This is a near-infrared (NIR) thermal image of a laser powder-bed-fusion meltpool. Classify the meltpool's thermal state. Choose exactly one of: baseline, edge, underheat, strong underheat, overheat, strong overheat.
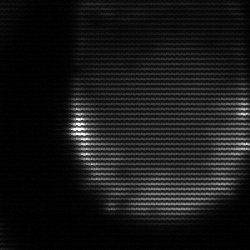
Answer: edge